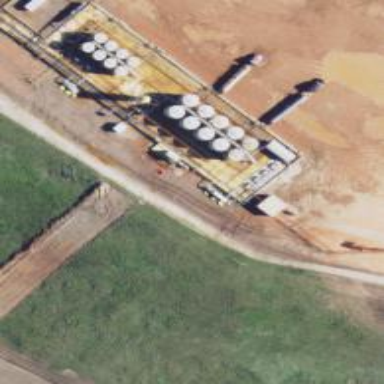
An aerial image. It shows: Storage tank that is man-made.